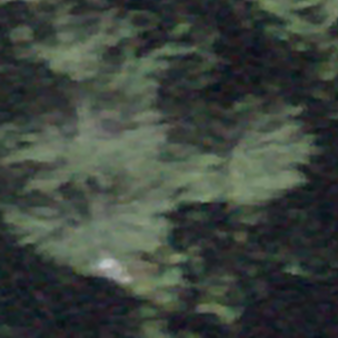
Label: other